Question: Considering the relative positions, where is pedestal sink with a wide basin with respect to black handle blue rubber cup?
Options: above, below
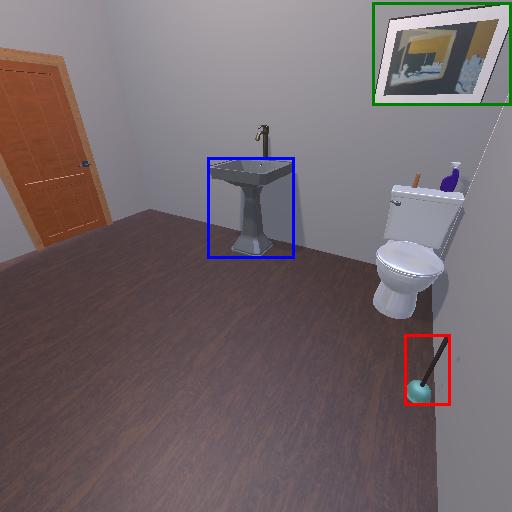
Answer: above